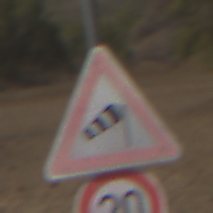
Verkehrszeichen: SeitenwindVonRechts
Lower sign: Geschwindigkeit20
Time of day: MorningAfternoon
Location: Outdoor (Nature)
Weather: PartlyCloudy
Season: NotSpecified
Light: Natural